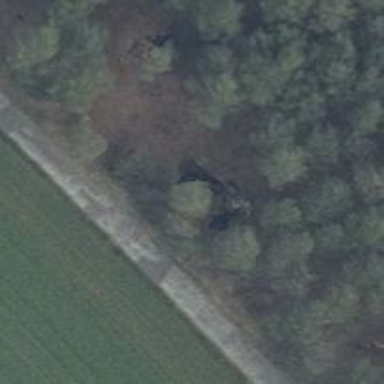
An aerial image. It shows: Hunting stand.